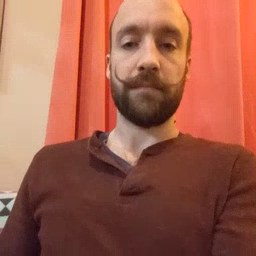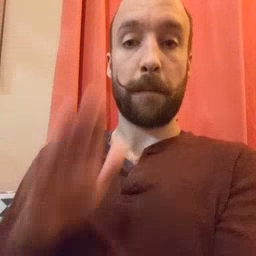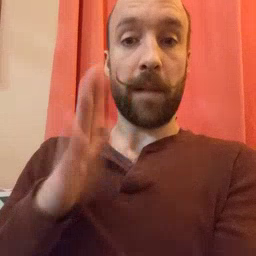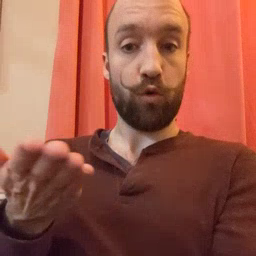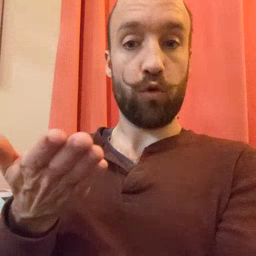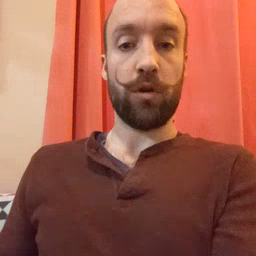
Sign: book